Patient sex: M
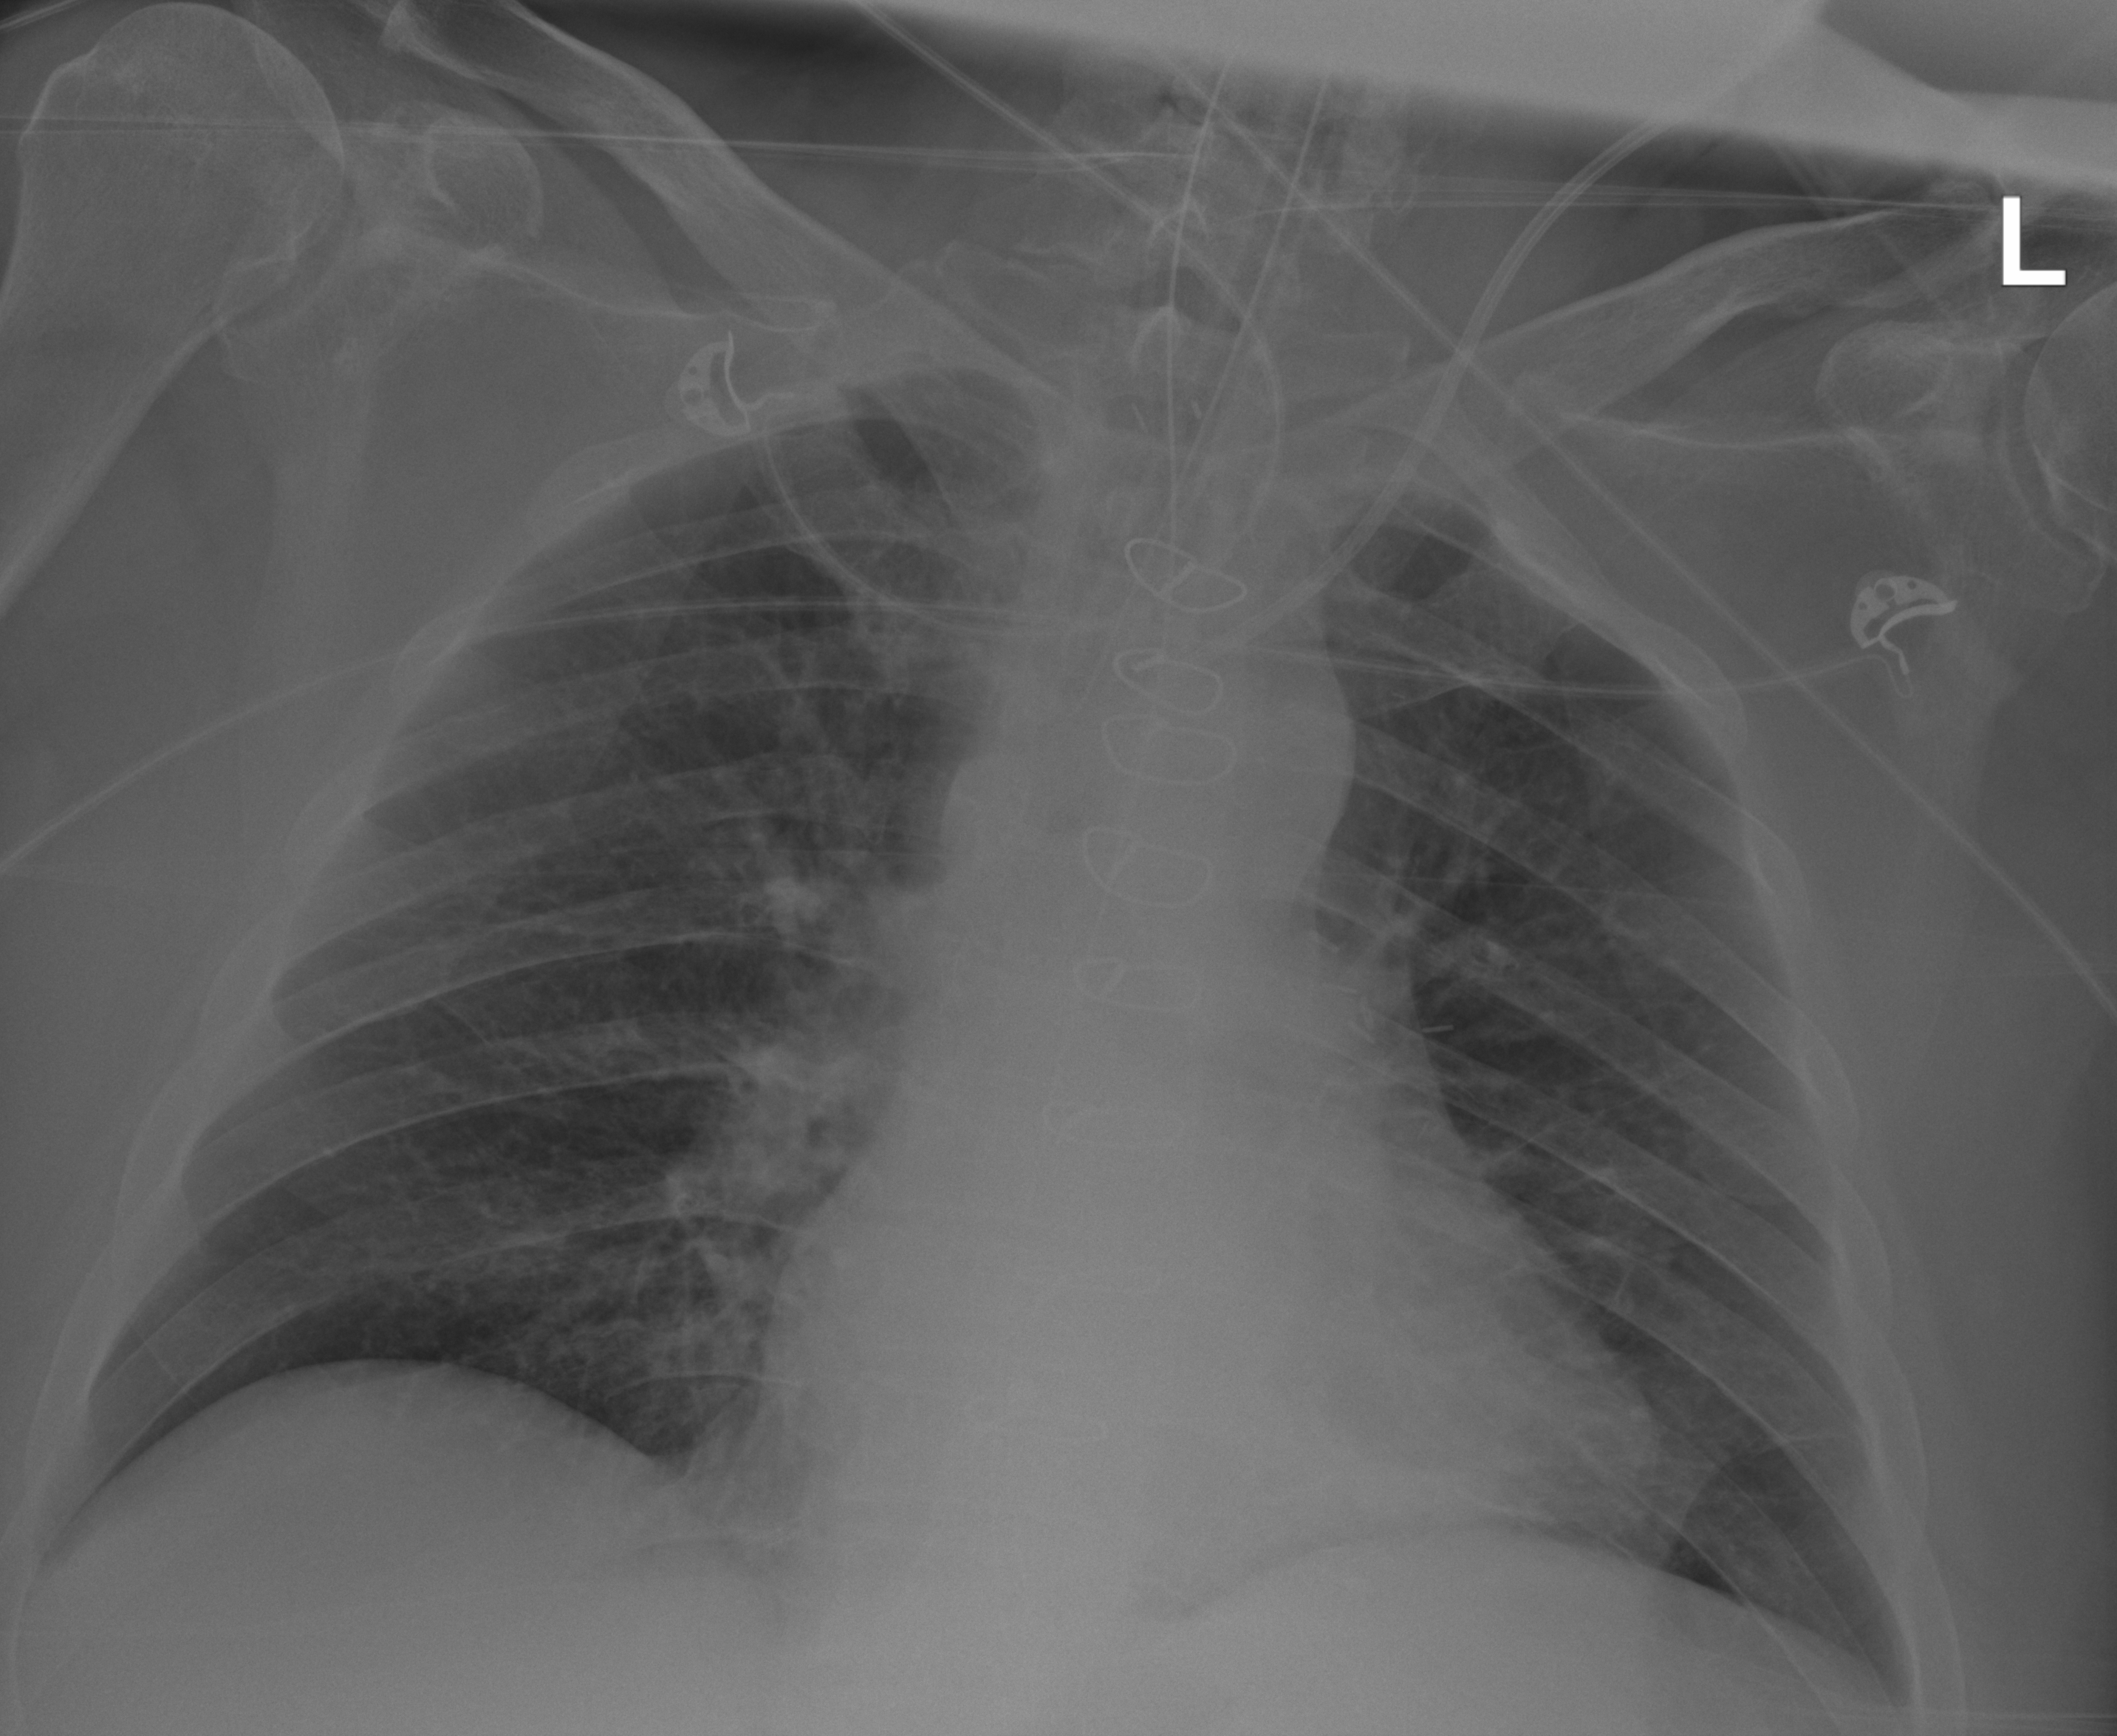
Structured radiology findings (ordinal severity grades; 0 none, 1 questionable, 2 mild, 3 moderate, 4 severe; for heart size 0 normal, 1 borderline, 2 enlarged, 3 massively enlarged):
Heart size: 1
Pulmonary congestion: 1
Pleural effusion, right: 0
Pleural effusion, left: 0
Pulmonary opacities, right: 0
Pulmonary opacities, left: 0
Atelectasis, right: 0
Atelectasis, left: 2